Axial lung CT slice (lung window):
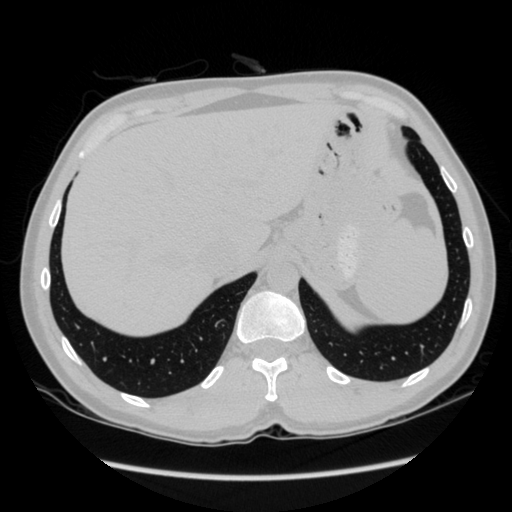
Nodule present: no